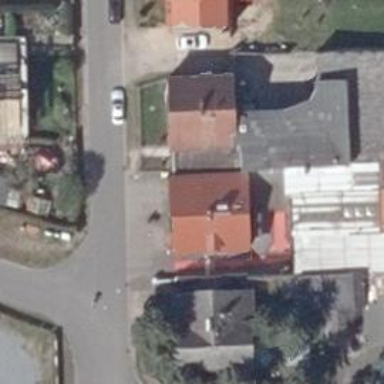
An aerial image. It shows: Car wash facility.